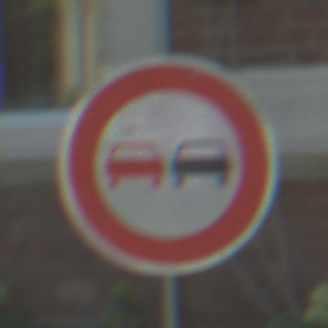
Verkehrszeichen: Ueberholverbot
Umgebung: Outdoor, Suburban
Tageszeit: Midday
Wetter: Clear
Licht: Natural
Jahreszeit: NotSpecified
Kontrast: HighContrast